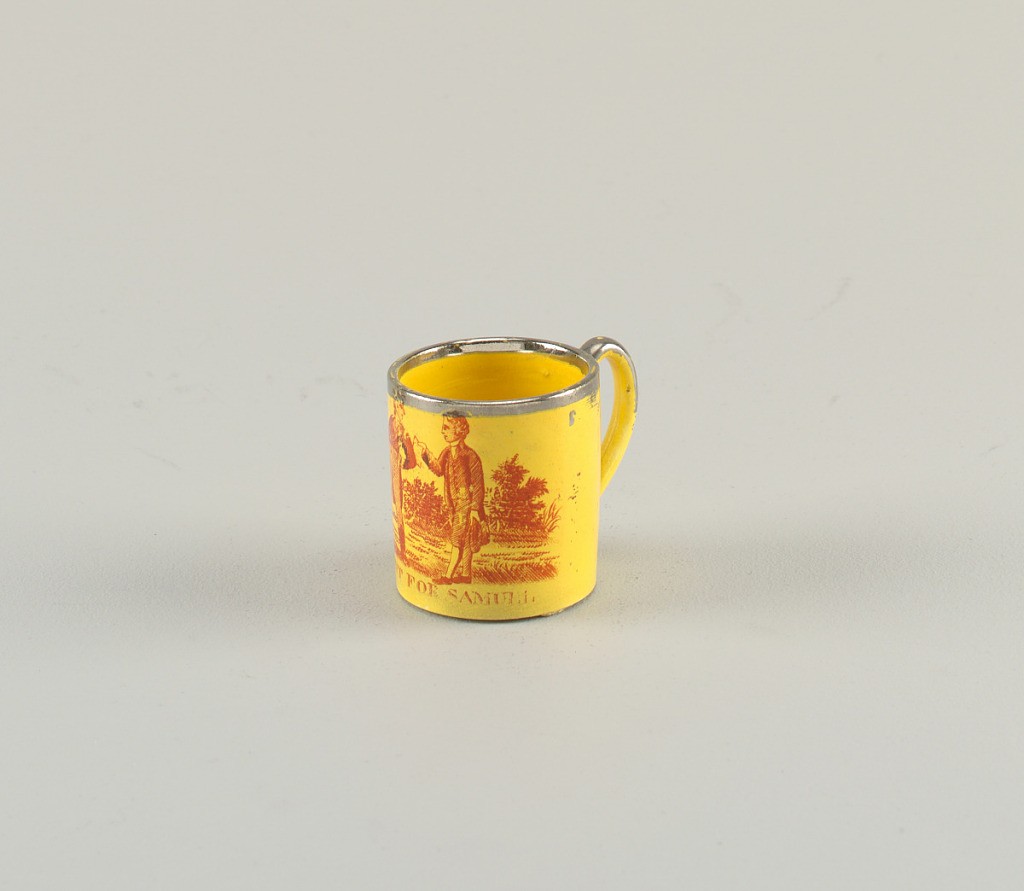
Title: Mug
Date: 18th–mid-19th century
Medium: Red transfer
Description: "present for Samuel"